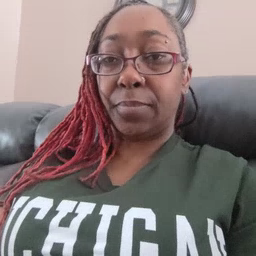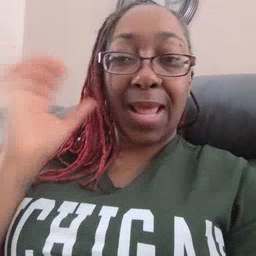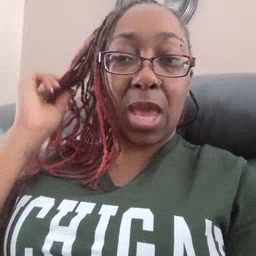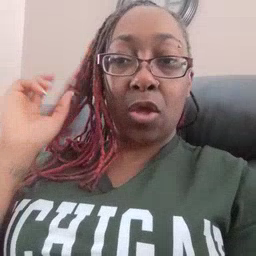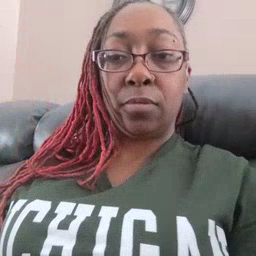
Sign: hair